Field crop: maize
Growth stage: 2
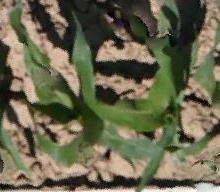
Species: maize